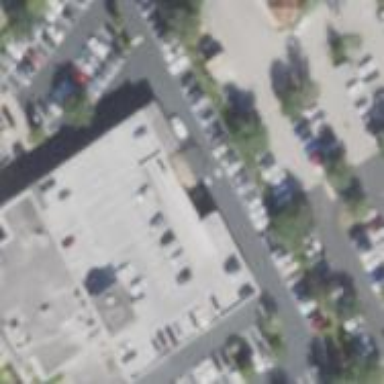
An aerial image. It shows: Multi-storey parking building.